Question: I am developing a User Control and would like to know how the correct way would be to implement it if I want to comply to the MVVM Model.
I shorten my real use case to an example:
There is a configuration view called config.xaml and a view model I call ConfigVM. For this example I believe the Model is not relevant but if you need it for your answer I would call it ConfigData.
In this view there is a combobox with string values. The combo box selected valua should be added to a selected item of a list box. To execute this action there is a button "Add name" besides the combobox. Bound with a command.
But: The selected item of the listbox is defined by a selected item of a primary list box. So this is a bit cascading.
I hope the picture brings some light to the setup.

the mvvm class is coded like this (shortend to get the idea):
'''
class ConfigVM
{
public ObservableList list1{}
}
class List1ItemVm
{
public ObservableList List2{}
}
class List2Item
{
public string Name{}
}
'''
The binding for the button currently is (which is not working of course):
'''
Command="{Binding AddCommand}"
CommandParameter="{Binding SelectedItem, ElementName=comboBox}"
'''
My question is: How shall I get the receiving list2 selected item to add the combobox selected item to it?
From the command I get the name of the combobox selected item as parameter, but at the point inside the command I don't know which list I shall add this to.
Ann.: I added the cascading lists because it is my scenario and makes it more difficult for me to get the correct items and do binding in xaml.
Possibilites i can think of:
1. Should I reference the view inside the ViewModel? To find out the selected Item of list2? This is probably a break to the MVVM Pattern? correct? (I could set the view as a parent of the VM when the DataContext is set on DataContextChanged.)
2. Or can I bind it in a way where I have all the information available to automatically somehow magic add the Name to the list2item? (how?)
3. Should I try a multibinding. I haven't used it before and I have the feeling it is a bit overly complicated for this "easy" problem. (Writing converter etc.)
Some more infos from real code:
Combobox:
'''
<StackPanel Grid.Row="0"
Orientation="Horizontal"
Grid.Column="1">
<ComboBox x:Name="comboSymbols"
HorizontalAlignment="Left"
MinWidth="150"
Margin="10,10,0,0"
ItemsSource="{Binding SymbolsAvailable}"
dd:DragDrop.IsDragSource="True"
Height="22"
VerticalAlignment="Top">
<ComboBox.ItemTemplate>
<DataTemplate>
<StackPanel Orientation="Horizontal">
<TextBlock Text="{Binding Name}" />
<TextBlock Text=" | " />
<TextBlock Text="{Binding Unit}" />
</StackPanel>
</DataTemplate>
</ComboBox.ItemTemplate>
</ComboBox>
<Button Content="Symbol hinzufugen"
HorizontalAlignment="Left"
MinWidth="75"
Margin="10,10,0,0"
Command="{Binding AddCommand}"
CommandParameter="{Binding SelectedItem, ElementName=comboSymbols}"
Height="22"
VerticalAlignment="Top" />
</StackPanel>
'''
List 2:
'''
<ListBox x:Name="symbolsListBox"
Grid.Column="1"
HorizontalAlignment="Left"
Height="175"
Margin="26,39,0,0"
Grid.Row="1"
VerticalAlignment="Top"
Width="137"
DataContext="{Binding Path=SelectedItem, ElementName=channelListBox}"
ItemsSource="{Binding Symbols}">
<ListBox.ItemTemplate>
<DataTemplate>
<StackPanel Orientation="Horizontal">
<TextBlock Text="{Binding Name}" />
<TextBlock Text=" | " />
<TextBlock Text="{Binding Unit}" />
</StackPanel>
</DataTemplate>
</ListBox.ItemTemplate>
</ListBox>
'''
List1:
'''
<ListBox x:Name="channelListBox" HorizontalAlignment="Left"
Width="170"
Margin="10,10,0,10"
ItemsSource="{Binding ChannelCollection}"
dd:DragDrop.IsDragSource="True"
dd:DragDrop.IsDropTarget="True"
dd:DragDrop.DropHandler="{Binding}"
Height="504">
<ListBox.ItemTemplate>
<DataTemplate>
<StackPanel Orientation="Horizontal">
<TextBlock Text="{Binding Gid}" />
<TextBlock Text=" | " />
<TextBlock Text="{Binding Name}" />
</StackPanel>
</DataTemplate>
</ListBox.ItemTemplate>
</ListBox>
'''
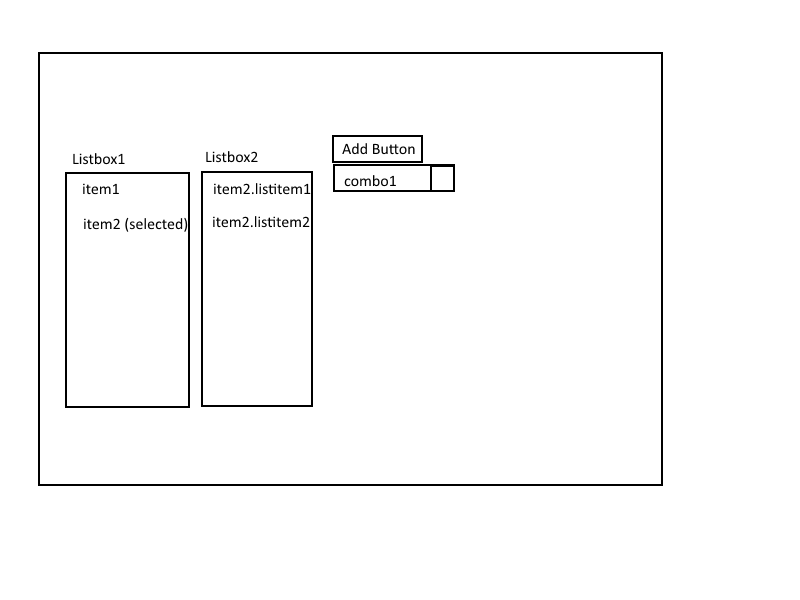
Answer: ---
: This answer is an aggregate of the conversation had under the question with the OP.
---
> Should I reference the view inside the ViewModel? To find out the selected Item of list2?
This is probably a break to the MVVM Pattern? correct?
(I could set the view as a parent of the VM when the DataContext is set on DataContextChanged.)
In pure MVVM the viewmodel (VM) should be decoupled from the view (V) and so should not contain a reference to the underlying V's class object. So no.
> Or can I bind it in a way where I have all the information available to automatically somehow magic add the Name to the list2item? (how?)
Yes. You can have your V databind to a in your VM and vice-versa when adding.
WPF binding can be to name but two. That means that the selected item in a 'listbox' can be bound to a VM and that the VM can also set the selected item. When you consider the VM is responsible for filling the 'listbox' the rest is easy.
So it looks like your many of your elements in your XAML are referencing one another particularly 'SelectedItem' and your which uses a parameter so the VM sadly is not seeing it directly in all cases.
> "You mean I can add a property SelectedItem to the VM and bind it"
Yes that's correct and yes that's still MVVM. There's also nothing wrong with XAML elements referring to one another (that's the power) but in this case I probably would have had a VM property for SelectedItem.
## Would you like to know more?
- <URL>